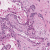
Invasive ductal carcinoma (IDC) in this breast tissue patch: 1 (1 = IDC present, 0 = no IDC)